Field crop: maize
Growth stage: 2
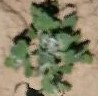
Species: chenopodium